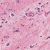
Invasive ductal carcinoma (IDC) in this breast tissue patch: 1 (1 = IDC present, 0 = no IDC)